Question: here is the screenshot of my android studio, i tried to manually build string.xml but it shows rendering and resource problems

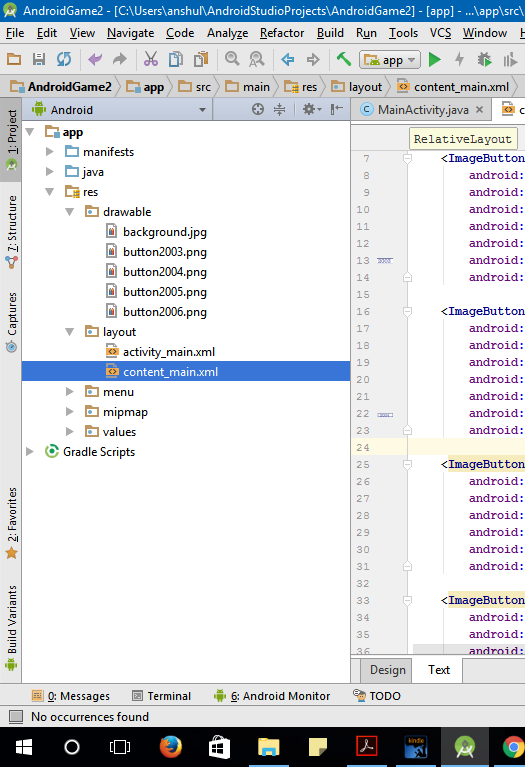
Answer: strings.xml is located in values folder